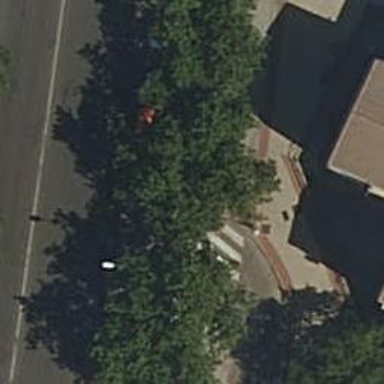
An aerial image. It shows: Pedestrian road.